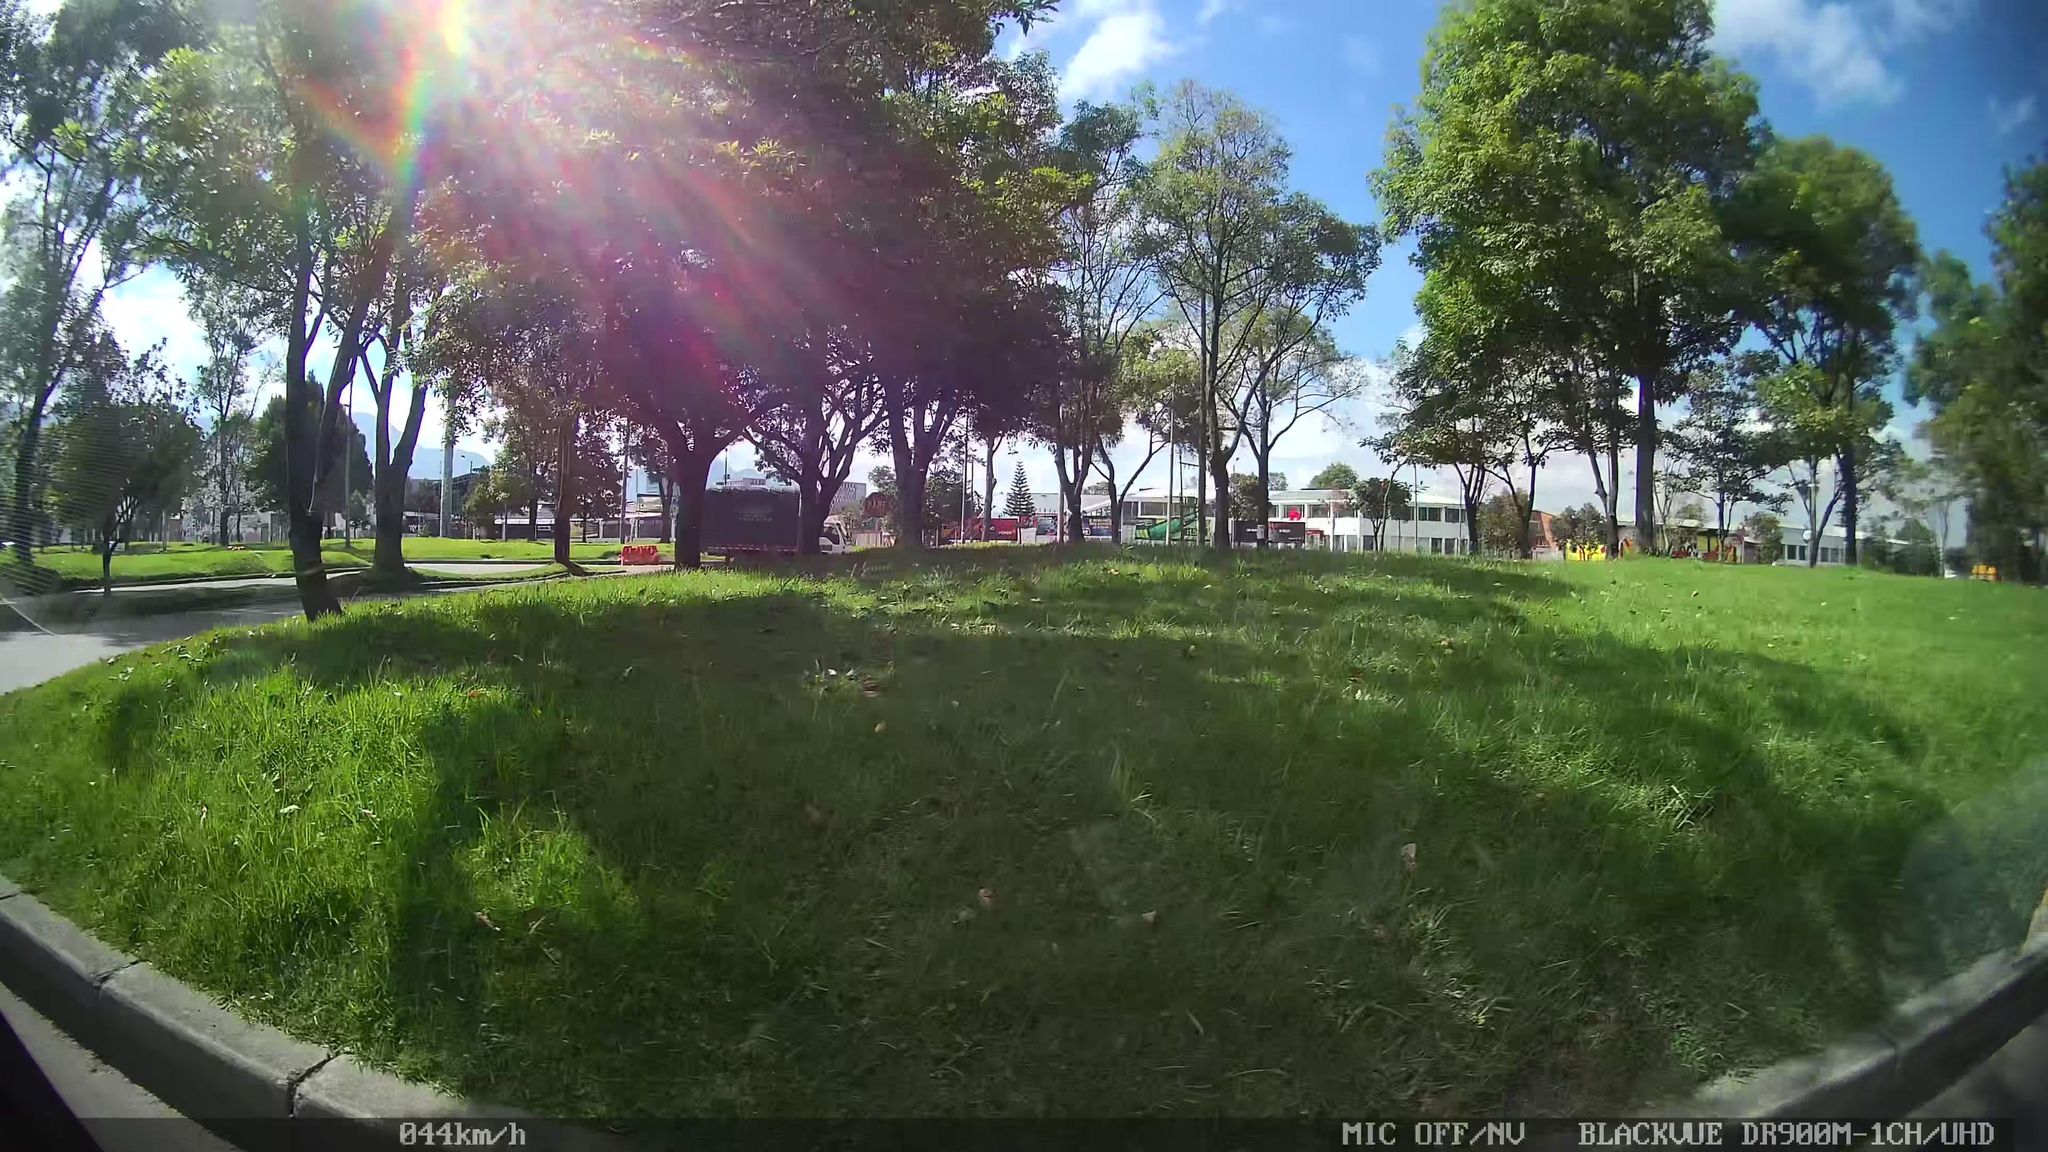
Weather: clear
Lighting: day
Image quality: slightly poor
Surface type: driving surface
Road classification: secondary
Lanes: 2
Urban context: urban centre
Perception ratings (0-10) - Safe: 5.75, Lively: 6.21, Beautiful: 8.9, Boring: 4.51, Depressing: 1.57, Wealthy: 7.11